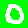
Digit: 0